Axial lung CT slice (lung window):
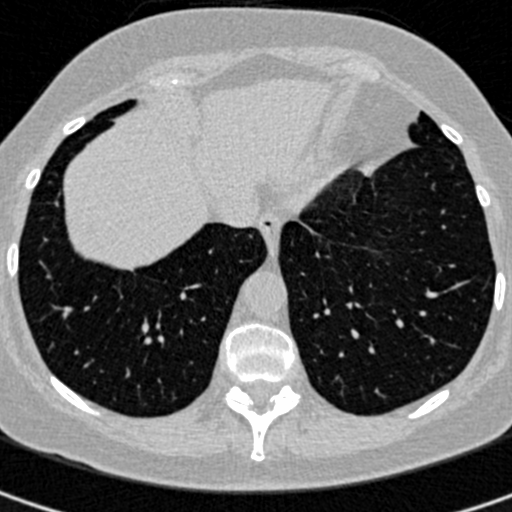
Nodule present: no